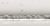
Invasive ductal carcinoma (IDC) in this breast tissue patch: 0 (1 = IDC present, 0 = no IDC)